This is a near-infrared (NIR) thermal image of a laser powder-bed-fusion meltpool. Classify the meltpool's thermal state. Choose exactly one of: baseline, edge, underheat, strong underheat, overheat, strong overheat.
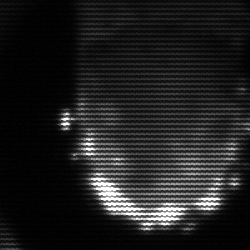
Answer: baseline